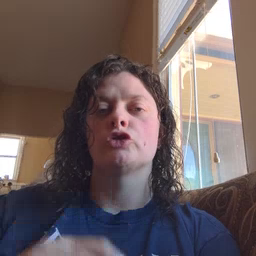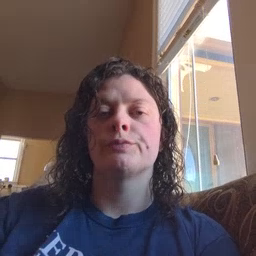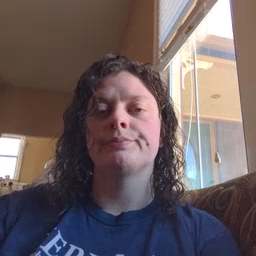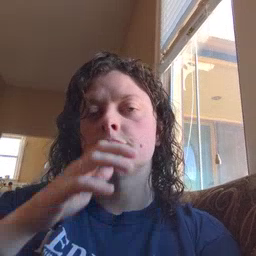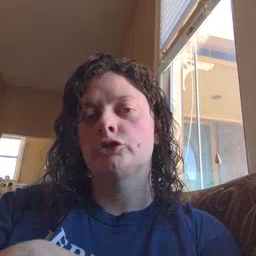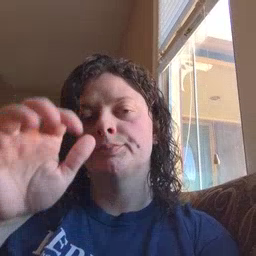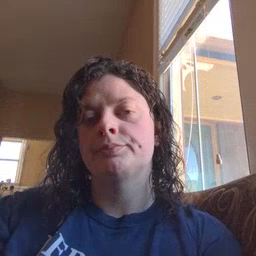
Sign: alligator